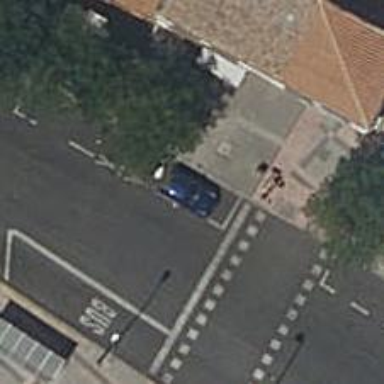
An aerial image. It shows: Taxi stand.